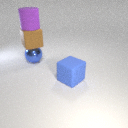
large blue metal sphere below large purple rubber cylinder